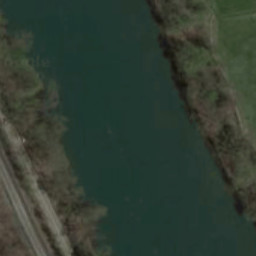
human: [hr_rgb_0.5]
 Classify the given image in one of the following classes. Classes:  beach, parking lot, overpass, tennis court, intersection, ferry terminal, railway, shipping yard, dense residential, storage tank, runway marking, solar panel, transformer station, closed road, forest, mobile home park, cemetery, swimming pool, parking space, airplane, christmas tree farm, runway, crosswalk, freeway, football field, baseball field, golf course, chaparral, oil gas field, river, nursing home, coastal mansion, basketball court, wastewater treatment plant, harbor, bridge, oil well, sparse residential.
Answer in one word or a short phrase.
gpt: river